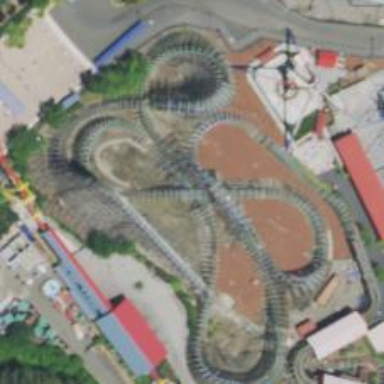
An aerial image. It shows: Thrilling roller coaster attraction.